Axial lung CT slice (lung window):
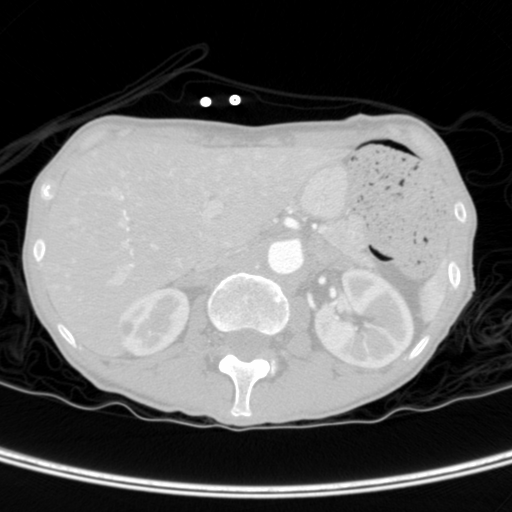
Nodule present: no